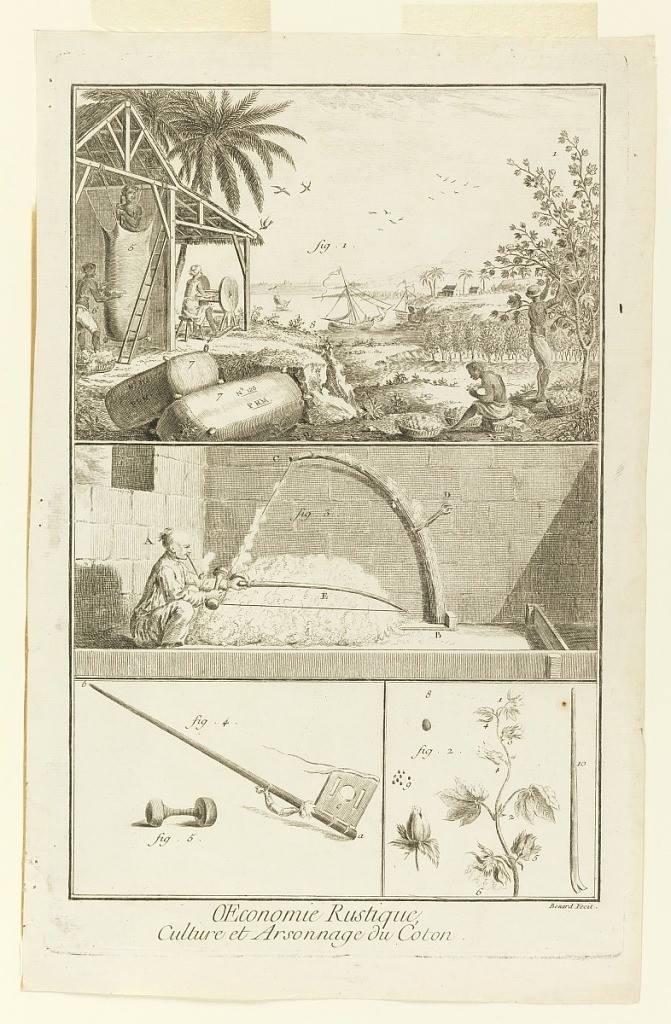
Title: "Culture et Arsonnage du Coton" from Diderot's Encyclopedia, Vol. I
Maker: Robert Bénard, French, 1734–1772
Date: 1762
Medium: Engraving on white paper
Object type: Print
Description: Upper register, view of cotton plantation on a shoreline - cotton being picked and processed. Center, man working on a pile of uncombed cotton indoors. Lower register, tools and parts of a cotton plant.